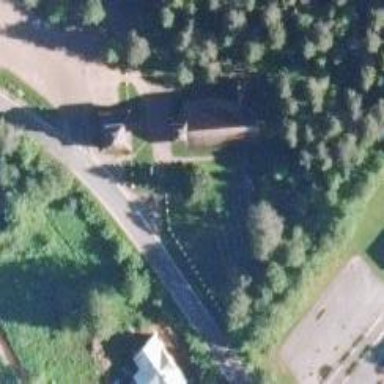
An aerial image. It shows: Historic memorial.